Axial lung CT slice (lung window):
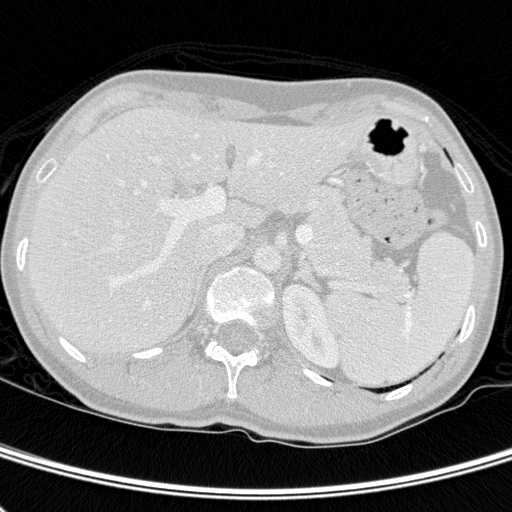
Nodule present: no